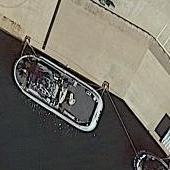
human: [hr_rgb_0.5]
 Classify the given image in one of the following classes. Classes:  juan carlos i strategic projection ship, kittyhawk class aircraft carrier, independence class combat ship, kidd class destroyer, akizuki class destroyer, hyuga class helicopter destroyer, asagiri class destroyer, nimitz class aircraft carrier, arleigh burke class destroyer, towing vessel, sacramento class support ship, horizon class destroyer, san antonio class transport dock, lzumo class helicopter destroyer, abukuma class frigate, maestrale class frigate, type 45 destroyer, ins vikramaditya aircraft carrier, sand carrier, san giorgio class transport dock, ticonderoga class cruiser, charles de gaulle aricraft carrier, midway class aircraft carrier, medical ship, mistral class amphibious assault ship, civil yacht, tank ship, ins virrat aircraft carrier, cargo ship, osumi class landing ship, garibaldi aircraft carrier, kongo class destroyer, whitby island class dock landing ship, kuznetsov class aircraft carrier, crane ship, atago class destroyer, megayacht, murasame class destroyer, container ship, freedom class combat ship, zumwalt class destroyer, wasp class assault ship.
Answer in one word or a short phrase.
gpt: Towing vessel